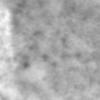
Label: no_change